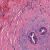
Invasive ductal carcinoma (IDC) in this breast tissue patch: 0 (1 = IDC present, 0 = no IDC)